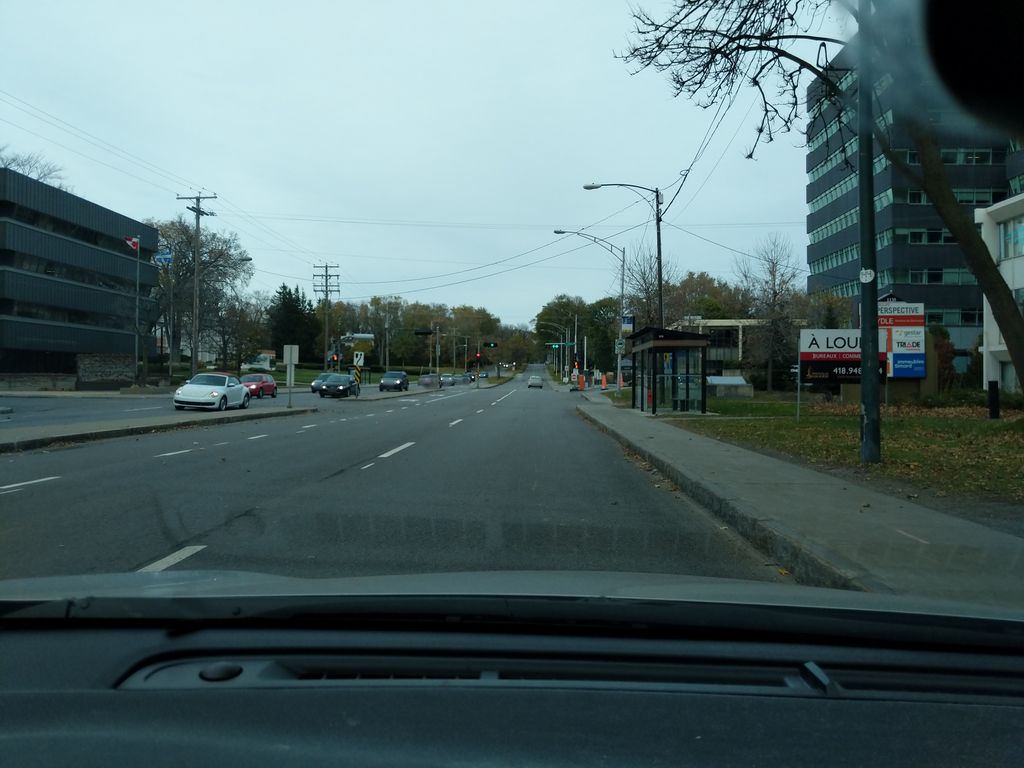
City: quebec_city